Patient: sex F, age 54
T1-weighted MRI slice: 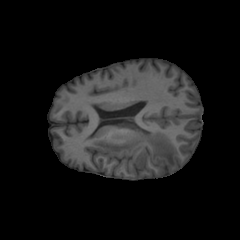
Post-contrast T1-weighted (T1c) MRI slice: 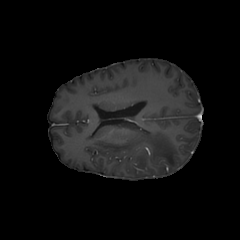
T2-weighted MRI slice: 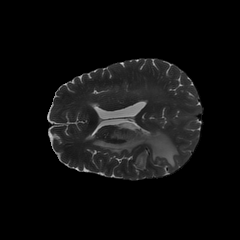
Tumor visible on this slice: yes
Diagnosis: Glioblastoma, IDH-wildtype
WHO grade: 4